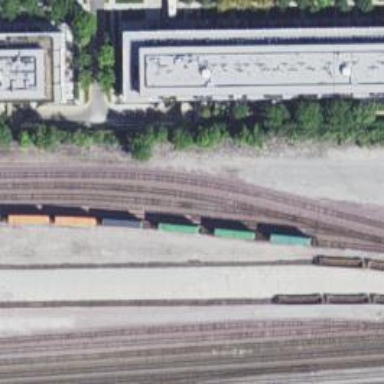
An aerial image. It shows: Railway yard in service.